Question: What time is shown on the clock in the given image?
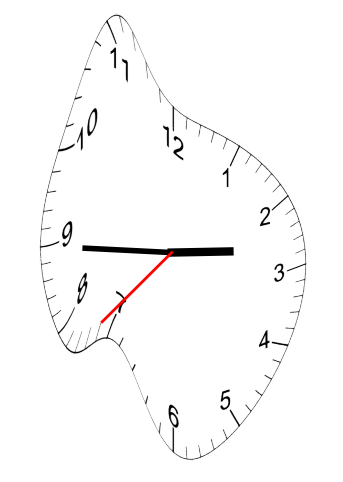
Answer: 02:44:37